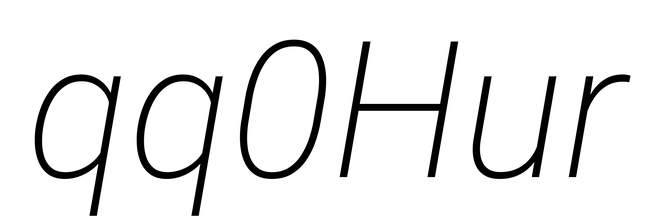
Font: Roboto-Italic_ExtraLight_Italic